Interaction volume radius: 5 \u00c5
Interaction volume height: 10 \u00c5
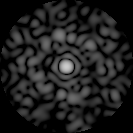
Disorder parameter: 0.8096